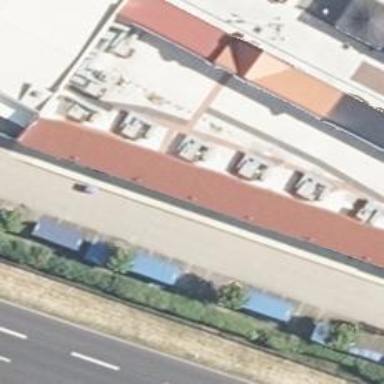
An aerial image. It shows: Retail building.